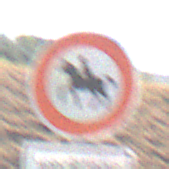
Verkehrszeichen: VerbotReiter
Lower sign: ZeitangabenMitBeschraenkungAufWochentage7
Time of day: Midday
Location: Outdoor (RoadRail)
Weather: Clear
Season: Summer
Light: Natural